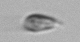
Label: Cryptophyta